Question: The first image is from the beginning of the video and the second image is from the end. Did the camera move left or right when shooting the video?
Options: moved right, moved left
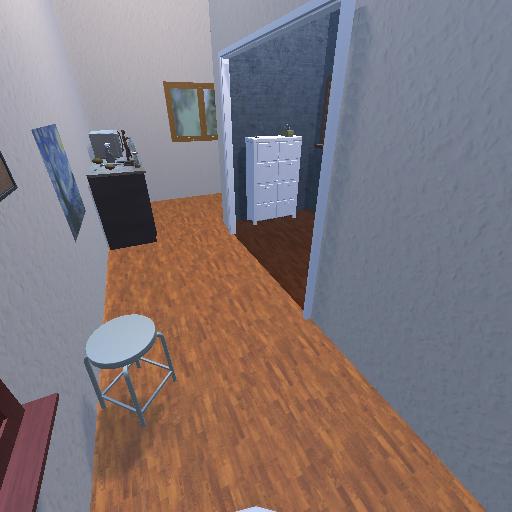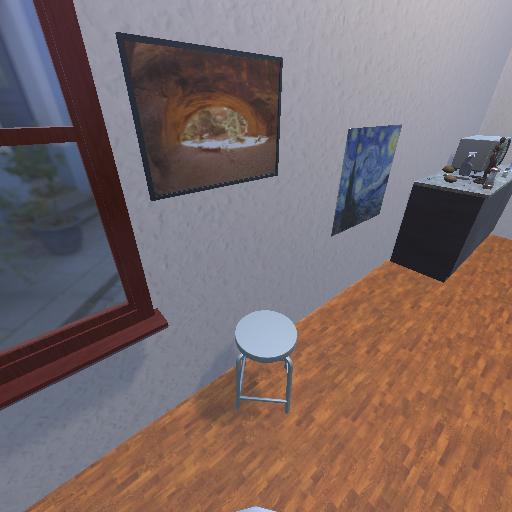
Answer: moved right